Question: I am trying to work out a resolution to this question.
I have a variable-height '<p>' within a fixed-size '<div>' and have not been able to have the '<p>' element fill the free space within the div. If there were no special effects associated with each div, I could set the background-color of both elements to the same color, but that is not currently an option.
- '<p>''<div>'- -
In any case, my attempts seemed very "hacky" and I hope there is a clean way to have the p element fill the div element.

'''
.RadioEpisodeItemContainer
{
display: inline-block;
vertical-align: top;
width: 20em;
height: 12em;
overflow: hidden;
border: 2px solid white;
border-radius: 10px;
margin: 0.5em;
}
.RadioEpisodeItem
{
border-radius: 8px;
background-color: tan;
margin: 0em;
padding: 1em;
}
'''
'''
<div class="RadioEpisodeItemContainer">
<p class="RadioEpisodeItem">
<strong>Date: </strong>5/02/2009<strong> - Episode: </strong>Intro<br />
<a href="#" class="mp3_track" data-location="../Radio_Show_Files/INTRO.mp3" title="Episode Intro: About SpecialNeeds Lifestyles">
Play</a><br />
<strong>Description: </strong>About SpecialNeeds Lifestyles</p>
</div>
<div class="RadioEpisodeItemContainer">
<p class="RadioEpisodeItem">
<strong>Date: </strong>3/15/2012<strong> - Episode: </strong>098<br />
<a href="#" class="mp3_track" data-location="../Radio_Show_Files/Show0107.mp3" title="Episode 098: Hospice. Guest: Susan Howard (Carondelet Hospice) and Corinne Spalding">
Play</a><br />
<strong>Description: </strong>Hospice. Guest: Susan Howard (Carondelet Hospice)
and Corinne Spalding</p>
</div>
<div class="RadioEpisodeItemContainer">
<p class="RadioEpisodeItem">
<strong>Date: </strong>2/19/2012<strong> - Episode: </strong>097<br />
<a href="#" class="mp3_track" data-location="../Radio_Show_Files/Show0106.mp3" title="Episode 097: Handi-Dogs. Guest:Veronica">
Play</a><br />
<strong>Description: </strong>Handi-Dogs. Guest:Veronica</p>
</div>
<div class="RadioEpisodeItemContainer">
<p class="RadioEpisodeItem">
<strong>Date: </strong>2/12/2012<strong> - Episode: </strong>096<br />
<a href="#" class="mp3_track" data-location="../Radio_Show_Files/Show0105.mp3" title="Episode 096: Guest: Mary Mallone">
Play</a><br />
<strong>Description: </strong>Guest: Mary Mallone</p>
</div>
<div class="RadioEpisodeItemContainer">
<p class="RadioEpisodeItem">
<strong>Date: </strong>2/05/2012<strong> - Episode: </strong>095<br />
<a href="#" class="mp3_track" data-location="../Radio_Show_Files/Show0104.mp3" title="Episode 095: Mastering a Healthy Self Image. Guest: Darrel Knock">
Play</a><br />
<strong>Description: </strong>Mastering a Healthy Self Image. Guest: Darrel Knock</p>
</div>
<div class="RadioEpisodeItemContainer">
<p class="RadioEpisodeItem">
<strong>Date: </strong>1/22/2012<strong> - Episode: </strong>094<br />
<a href="#" class="mp3_track" data-location="../Radio_Show_Files/Show0103.mp3" title="Episode 094: The Special Needs Store. Guest: Kelly Savage">
Play</a><br />
<strong>Description: </strong>The Special Needs Store. Guest: Kelly Savage</p>
</div>
<div class="RadioEpisodeItemContainer">
<p class="RadioEpisodeItem">
<strong>Date: </strong>1/15/2012<strong> - Episode: </strong>093<br />
<a href="#" class="mp3_track" data-location="../Radio_Show_Files/Show0102.mp3" title="Episode 093: Music therapy for people with autism. Guest: Jackie Burger">
Play</a><br />
<strong>Description: </strong>Music therapy for people with autism. Guest: Jackie
Burger</p>
</div>
'''
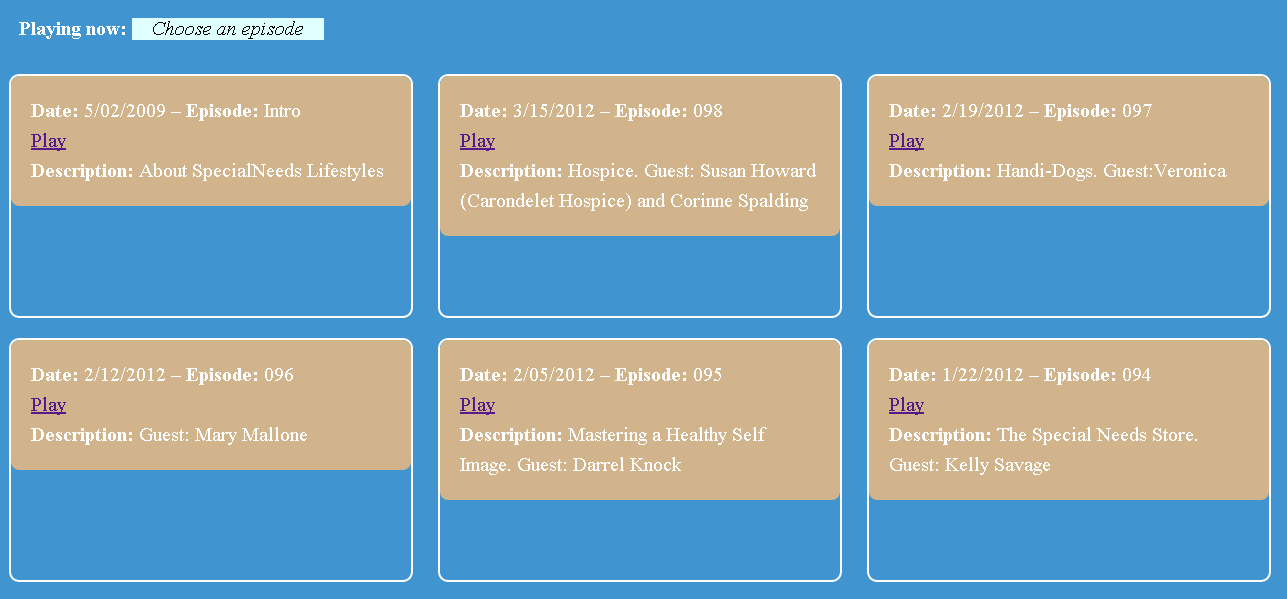
Answer: This is very simple, just add 'height: 100%' on the class responsible for your paragraph styling. In this case, 'RadioEpisodeItem'
'''
body {
background-color: #4094cf;
}
.RadioEpisodeItemContainer {
display: inline-block;
vertical-align: top;
width: 20em;
height: 12em;
overflow: hidden;
border: 2px solid black;
border-radius: 10px;
margin: 0.5em;
}
.RadioEpisodeItem {
height: 100%;
border-radius: 8px;
background-color: tan;
margin: 0em;
padding: 1em;
}
'''
'''
<div class="RadioEpisodeItemContainer">
<p class="RadioEpisodeItem">
<strong>Date: </strong>5/02/2009<strong> - Episode: </strong>Intro
<br />
<a href="#" class="mp3_track" data-location="../Radio_Show_Files/INTRO.mp3" title="Episode Intro: About SpecialNeeds Lifestyles">
Play</a>
<br />
<strong>Description: </strong>About SpecialNeeds Lifestyles</p>
</div>
<div class="RadioEpisodeItemContainer">
<p class="RadioEpisodeItem">
<strong>Date: </strong>3/15/2012<strong> - Episode: </strong>098
<br />
<a href="#" class="mp3_track" data-location="../Radio_Show_Files/Show0107.mp3" title="Episode 098: Hospice. Guest: Susan Howard (Carondelet Hospice) and Corinne Spalding">
Play</a>
<br />
<strong>Description: </strong>Hospice. Guest: Susan Howard (Carondelet Hospice) and Corinne Spalding</p>
</div>
<div class="RadioEpisodeItemContainer">
<p class="RadioEpisodeItem">
<strong>Date: </strong>2/19/2012<strong> - Episode: </strong>097
<br />
<a href="#" class="mp3_track" data-location="../Radio_Show_Files/Show0106.mp3" title="Episode 097: Handi-Dogs. Guest:Veronica">
Play</a>
<br />
<strong>Description: </strong>Handi-Dogs. Guest:Veronica</p>
</div>
<div class="RadioEpisodeItemContainer">
<p class="RadioEpisodeItem">
<strong>Date: </strong>2/12/2012<strong> - Episode: </strong>096
<br />
<a href="#" class="mp3_track" data-location="../Radio_Show_Files/Show0105.mp3" title="Episode 096: Guest: Mary Mallone">
Play</a>
<br />
<strong>Description: </strong>Guest: Mary Mallone</p>
</div>
<div class="RadioEpisodeItemContainer">
<p class="RadioEpisodeItem">
<strong>Date: </strong>2/05/2012<strong> - Episode: </strong>095
<br />
<a href="#" class="mp3_track" data-location="../Radio_Show_Files/Show0104.mp3" title="Episode 095: Mastering a Healthy Self Image. Guest: Darrel Knock">
Play</a>
<br />
<strong>Description: </strong>Mastering a Healthy Self Image. Guest: Darrel Knock</p>
</div>
<div class="RadioEpisodeItemContainer">
<p class="RadioEpisodeItem">
<strong>Date: </strong>1/22/2012<strong> - Episode: </strong>094
<br />
<a href="#" class="mp3_track" data-location="../Radio_Show_Files/Show0103.mp3" title="Episode 094: The Special Needs Store. Guest: Kelly Savage">
Play</a>
<br />
<strong>Description: </strong>The Special Needs Store. Guest: Kelly Savage</p>
</div>
<div class="RadioEpisodeItemContainer">
<p class="RadioEpisodeItem">
<strong>Date: </strong>1/15/2012<strong> - Episode: </strong>093
<br />
<a href="#" class="mp3_track" data-location="../Radio_Show_Files/Show0102.mp3" title="Episode 093: Music therapy for people with autism. Guest: Jackie Burger">
Play</a>
<br />
<strong>Description: </strong>Music therapy for people with autism. Guest: Jackie Burger
</p>
</div>
'''